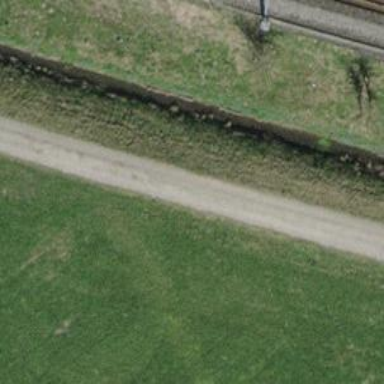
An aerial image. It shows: Pebblestone track with grade2 tracktype.